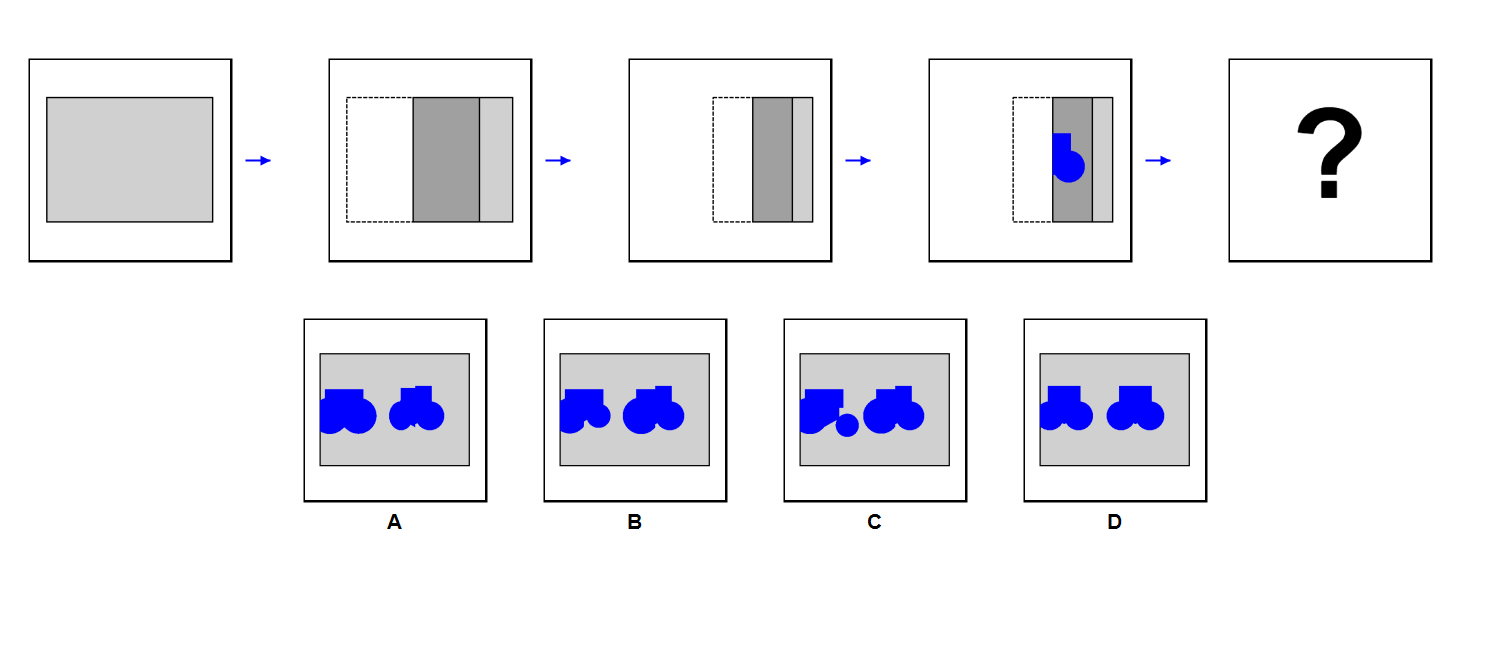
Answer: D